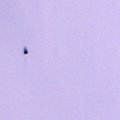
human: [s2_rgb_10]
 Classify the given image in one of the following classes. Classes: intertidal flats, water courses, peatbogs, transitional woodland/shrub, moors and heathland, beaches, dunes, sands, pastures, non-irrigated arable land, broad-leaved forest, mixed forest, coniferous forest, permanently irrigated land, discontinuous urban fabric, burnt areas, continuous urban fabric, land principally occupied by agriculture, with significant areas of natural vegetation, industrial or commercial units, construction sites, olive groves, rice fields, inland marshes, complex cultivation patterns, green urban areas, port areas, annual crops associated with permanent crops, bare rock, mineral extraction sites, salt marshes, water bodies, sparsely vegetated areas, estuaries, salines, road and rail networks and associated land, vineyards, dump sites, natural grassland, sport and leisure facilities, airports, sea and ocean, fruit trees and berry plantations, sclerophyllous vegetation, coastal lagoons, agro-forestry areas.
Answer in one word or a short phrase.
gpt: water bodies